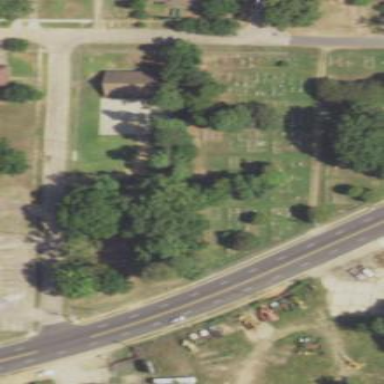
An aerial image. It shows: Cemetery.